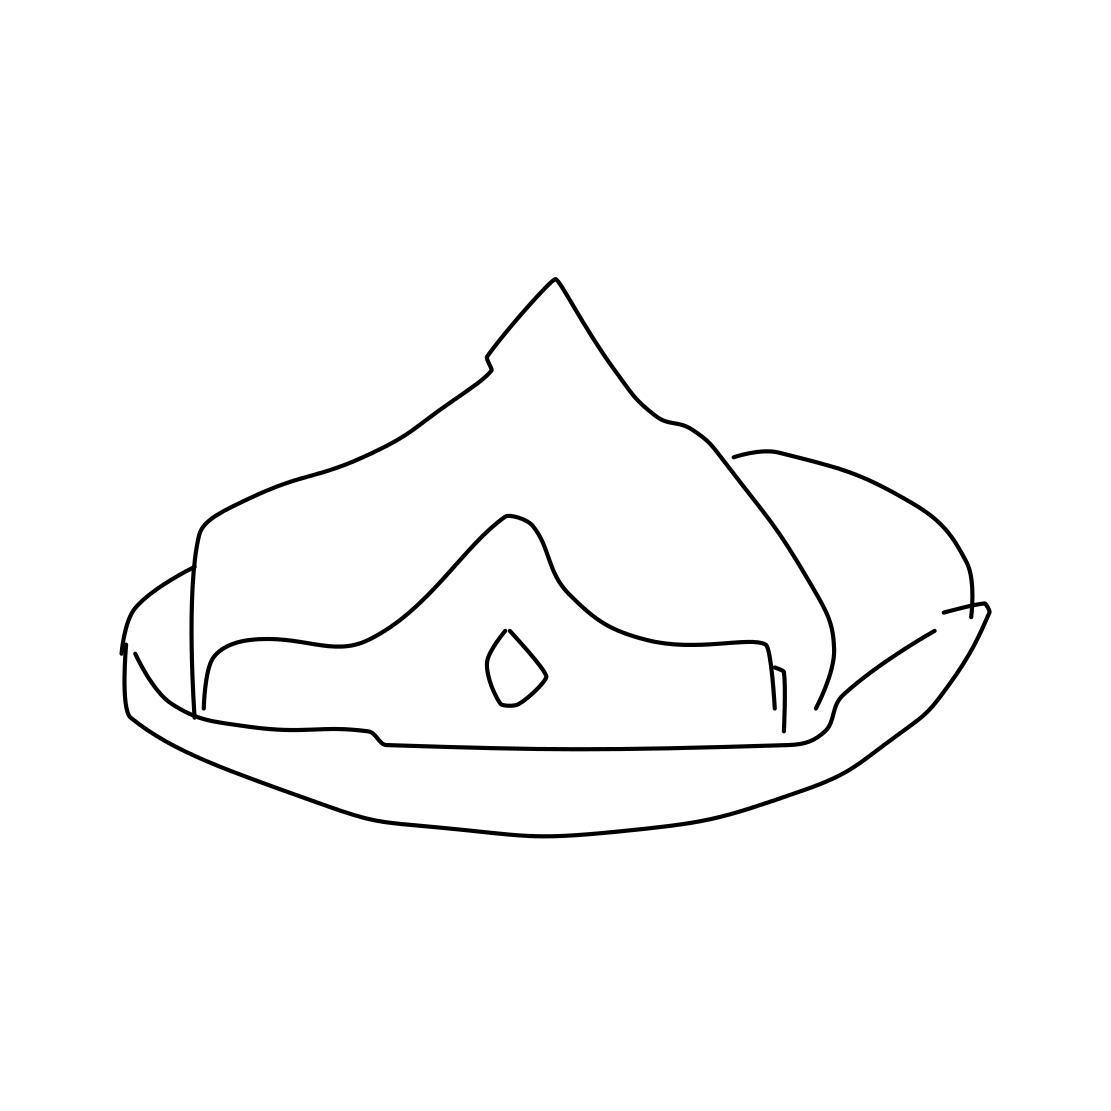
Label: crown